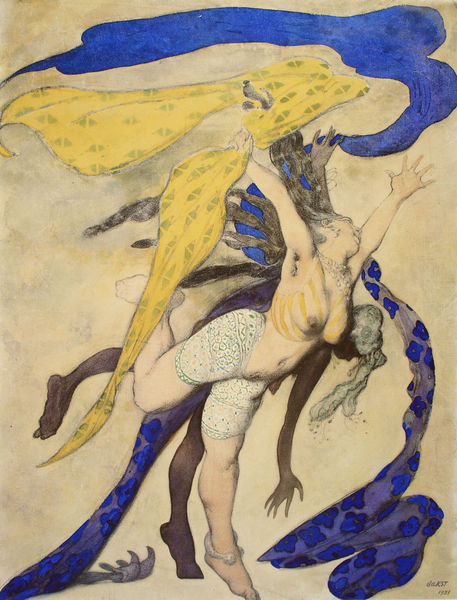
Titel: Kostümentwurf für eine Tänzerin und einen Sklaven im Ballett "Cléopâtre"
Künstler: Léon Bakst
Standort: San Francisco (California)
Institution: Fine Arts Museums of San Francisco
Schlagwörter: akt, blau, gemälde, hand, mann, nackt, schatten, weiß, aquarell, gelb, bewegung, brust, busen, frau, haar, schwarz, zeichnung, schal, tuch, beige, muster, tanz, hose, arme, lang, hände, haare, stoff, tücher, blatt, tanzen, fliegen, beine, bein, brüste, kette, modern, drehen, wehen, büste, erotik, flucht, hüften, neger, fliegend, schlange, ausstrecken, schwarzer, achsel, lust, erhoben, bemalung, turban, kreisen, tänzer, blau gelb, unterwäsche, tanzend, abtrakt, 19. jahrhundert, 20. jahrhundert, fußschmuck, furreiff